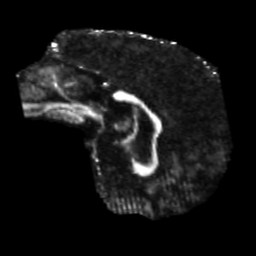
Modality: FA
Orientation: sagittal
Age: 46
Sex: male
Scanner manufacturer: siemens
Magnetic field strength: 3 T
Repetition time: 5.47 s
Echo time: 0.0854 s